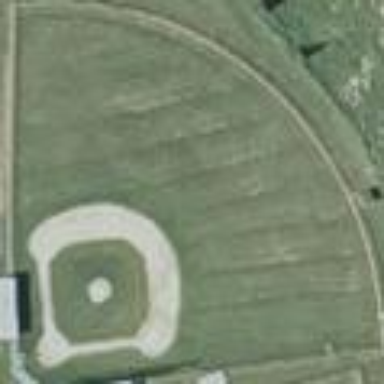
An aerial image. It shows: Baseball pitch for leisure land activities.